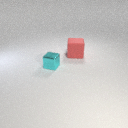
large red rubber cube to the right of small cyan metal cube